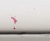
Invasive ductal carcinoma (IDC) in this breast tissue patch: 0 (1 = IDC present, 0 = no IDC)